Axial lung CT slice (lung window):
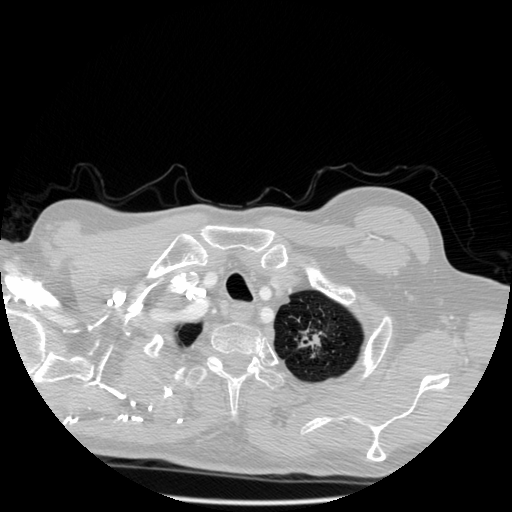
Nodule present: yes
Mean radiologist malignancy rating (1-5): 4.667